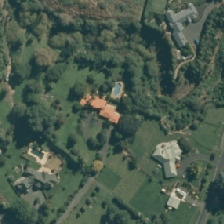
Land cover: urban_build_up